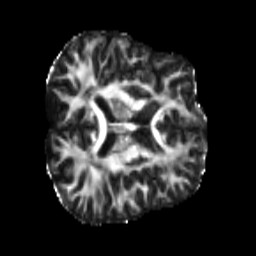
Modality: FA
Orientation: axial
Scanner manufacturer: siemens
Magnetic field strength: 3 T
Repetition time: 4 s
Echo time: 0.0594 s